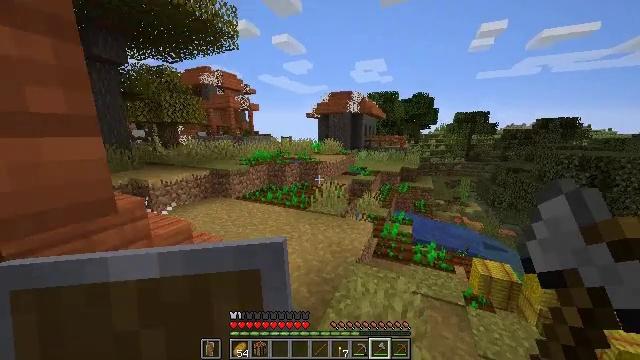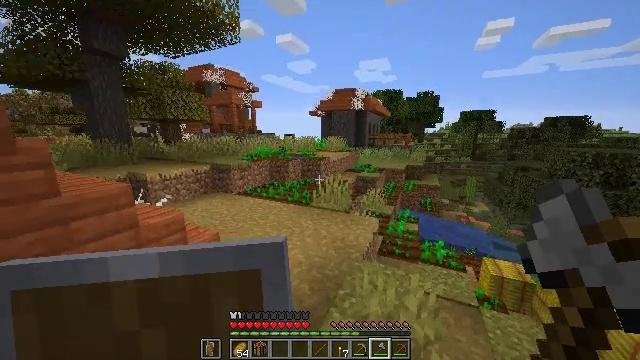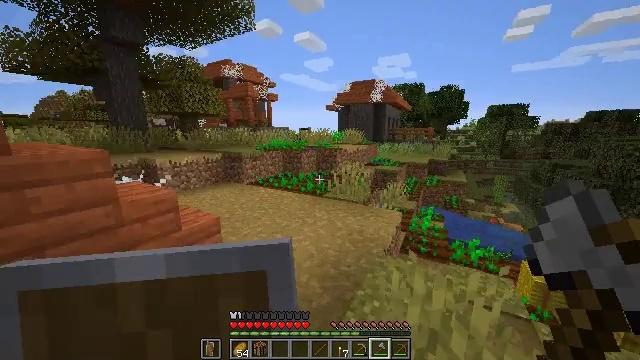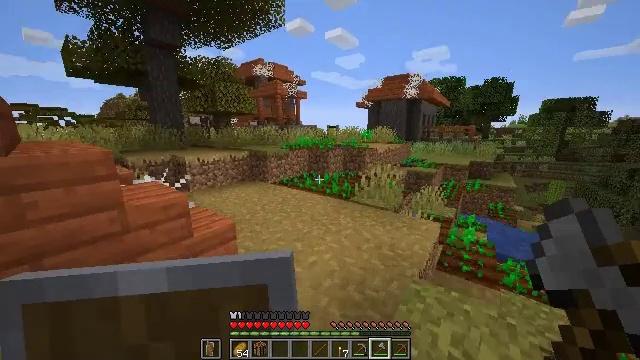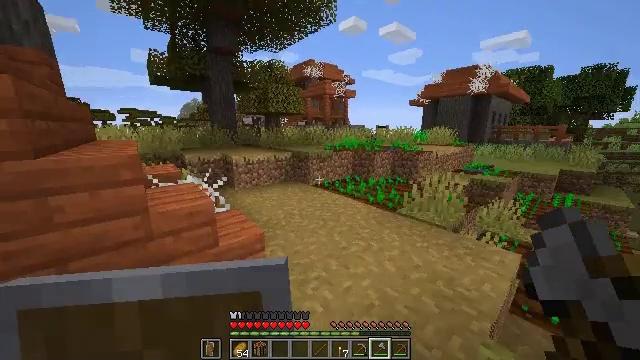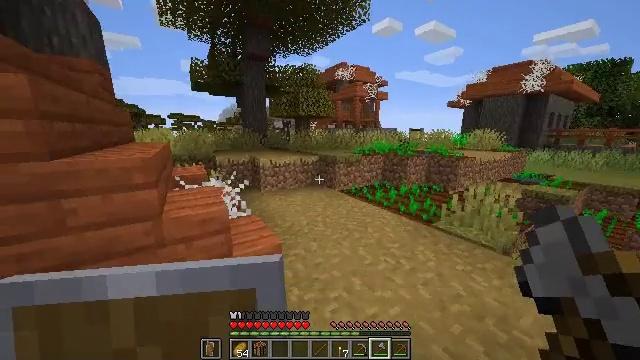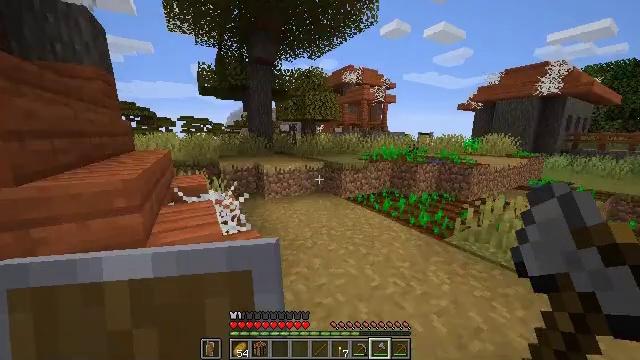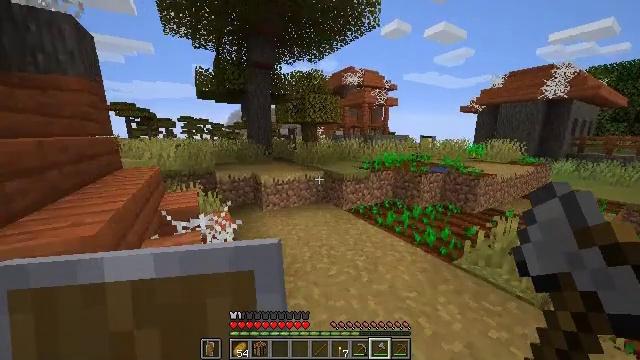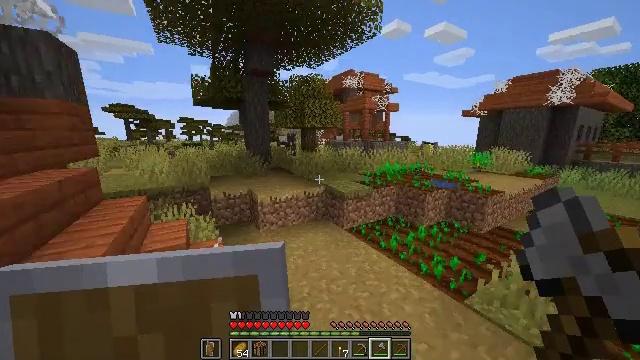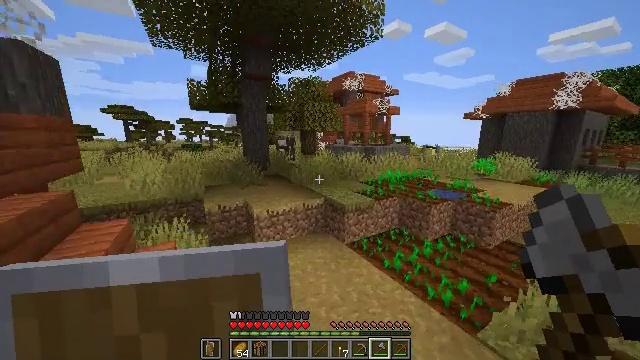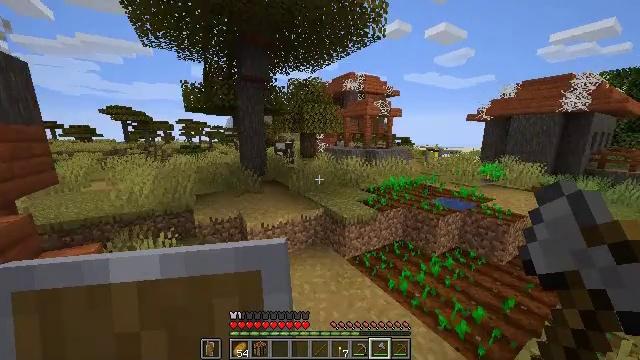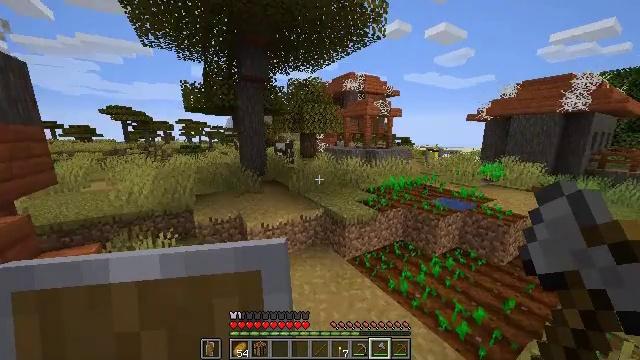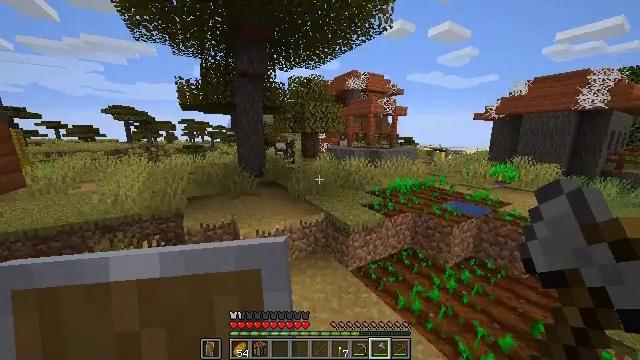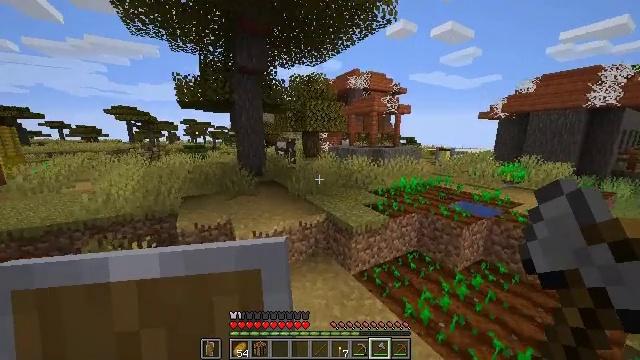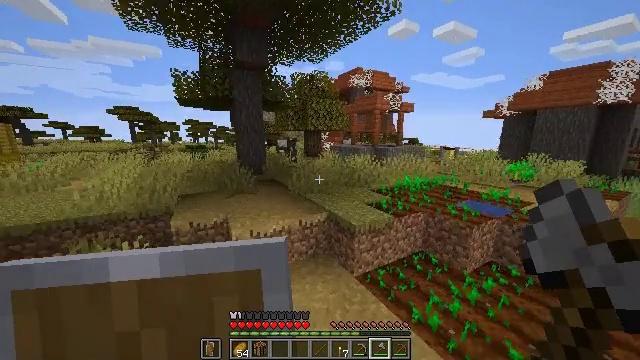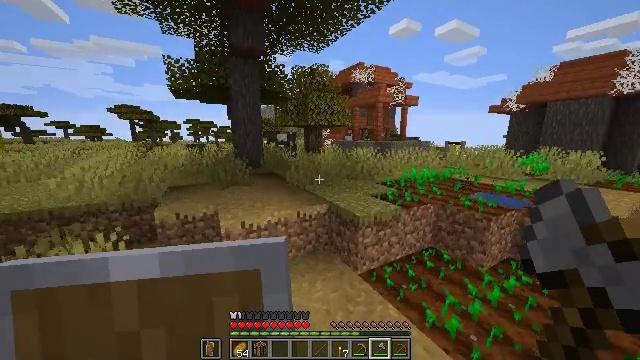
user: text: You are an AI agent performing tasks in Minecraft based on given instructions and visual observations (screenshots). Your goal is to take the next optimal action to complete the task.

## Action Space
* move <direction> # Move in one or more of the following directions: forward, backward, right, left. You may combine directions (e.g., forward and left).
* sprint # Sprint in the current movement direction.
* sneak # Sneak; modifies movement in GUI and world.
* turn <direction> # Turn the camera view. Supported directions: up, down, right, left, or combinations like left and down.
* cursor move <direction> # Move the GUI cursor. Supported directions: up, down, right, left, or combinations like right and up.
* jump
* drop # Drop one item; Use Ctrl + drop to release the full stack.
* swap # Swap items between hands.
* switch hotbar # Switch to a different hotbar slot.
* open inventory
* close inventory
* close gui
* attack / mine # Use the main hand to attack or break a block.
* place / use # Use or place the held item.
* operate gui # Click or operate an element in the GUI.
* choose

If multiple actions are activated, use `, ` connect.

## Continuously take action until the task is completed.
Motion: motion action
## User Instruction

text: Break the bookshelf for books.
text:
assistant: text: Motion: move forward, sprint
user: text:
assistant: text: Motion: move forward, sprint, turn left
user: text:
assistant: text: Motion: move forward, sprint, turn left
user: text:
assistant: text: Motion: move forward, sprint, turn left
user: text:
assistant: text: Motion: move forward, sprint, turn left
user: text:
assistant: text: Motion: move forward, sprint, turn left, jump
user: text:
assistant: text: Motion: move forward, sprint, jump
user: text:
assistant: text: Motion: move forward, sprint, jump
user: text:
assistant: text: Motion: move forward, sprint, jump
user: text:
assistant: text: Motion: move forward, sprint, jump
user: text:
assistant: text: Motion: move forward, sprint, jump
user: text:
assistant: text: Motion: move forward, sprint, jump
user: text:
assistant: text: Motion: move forward, sprint
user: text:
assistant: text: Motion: move forward, sprint
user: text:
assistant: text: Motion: move forward, sprint
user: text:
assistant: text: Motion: move forward, sprint
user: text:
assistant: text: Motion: move forward, sprint
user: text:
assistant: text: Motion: move forward, sprint
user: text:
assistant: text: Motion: move forward, sprint
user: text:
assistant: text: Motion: move forward, sprint
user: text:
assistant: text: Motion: move forward, sprint
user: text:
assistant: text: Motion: move forward, sprint, jump
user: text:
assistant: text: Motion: move forward, sprint, jump
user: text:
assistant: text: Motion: move forward, sprint, jump
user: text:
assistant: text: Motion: move forward, sprint, jump
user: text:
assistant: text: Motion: move forward, sprint, jump
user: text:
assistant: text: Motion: move forward, sprint, jump
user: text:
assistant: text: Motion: move forward, sprint, jump
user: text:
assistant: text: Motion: move forward, sprint, jump
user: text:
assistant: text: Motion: move forward, sprint, jump